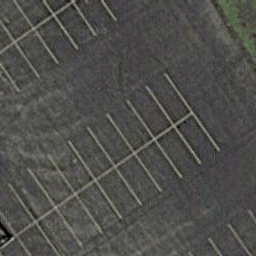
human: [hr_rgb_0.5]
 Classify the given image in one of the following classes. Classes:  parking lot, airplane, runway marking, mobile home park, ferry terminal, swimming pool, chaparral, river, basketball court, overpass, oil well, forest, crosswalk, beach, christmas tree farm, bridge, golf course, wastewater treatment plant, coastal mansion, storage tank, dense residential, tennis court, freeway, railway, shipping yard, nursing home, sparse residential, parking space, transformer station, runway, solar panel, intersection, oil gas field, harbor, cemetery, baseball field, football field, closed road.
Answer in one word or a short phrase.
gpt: parking space